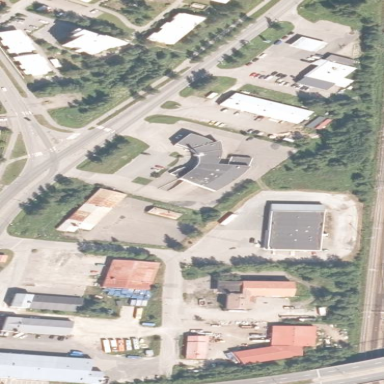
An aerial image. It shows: Retail area.